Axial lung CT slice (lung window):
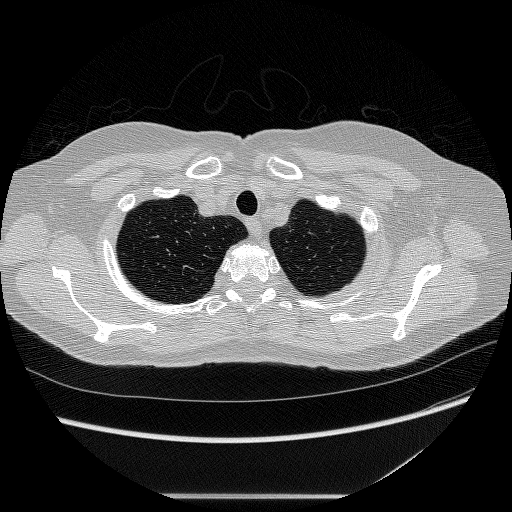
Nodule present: no